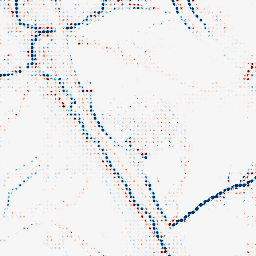
Category: morphological
Decomposition family: morphological_diamond
Decomposition parameters: operation: average
radius: 3
Upsampling method: sinc_hamming
Upsampling parameters: scale: 8
kernel_size: 4
Upsampling scale: 8